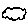
Label: cloud